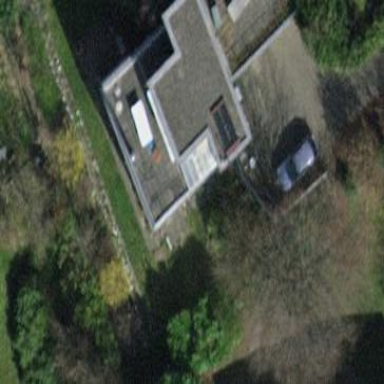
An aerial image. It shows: Balcony as part of building.